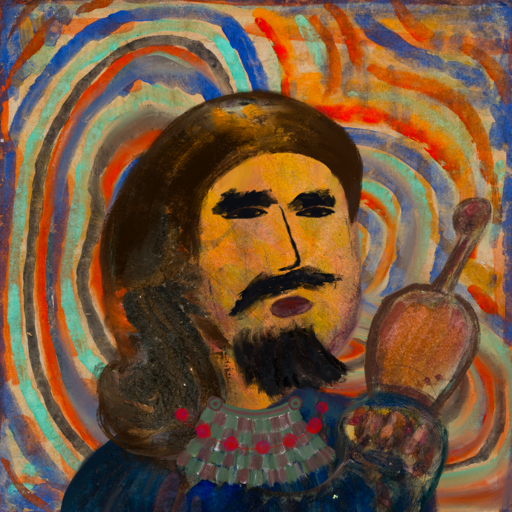
Background: Sisters, Head And Neck Side: Gypsy_Mother, Face Side: Mosgoul, Bust: Pipe, Hair Side: Gypsy_Queen, Head Accessory: Blank, Second Necklace: After_Raid, Necklace: Irani_3, Baby: Blank